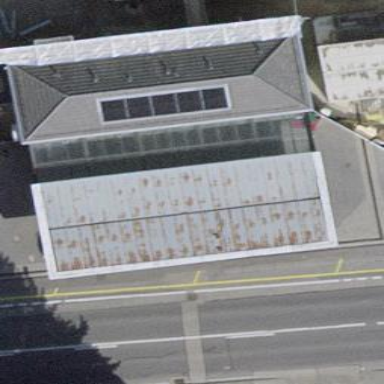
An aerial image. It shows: View of roof of building.